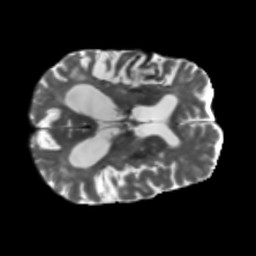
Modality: T2w
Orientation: axial
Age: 69
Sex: male
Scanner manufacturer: siemens
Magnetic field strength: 3 T
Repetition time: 5.25 s
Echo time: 0.08 s